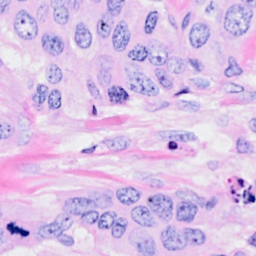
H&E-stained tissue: Breast